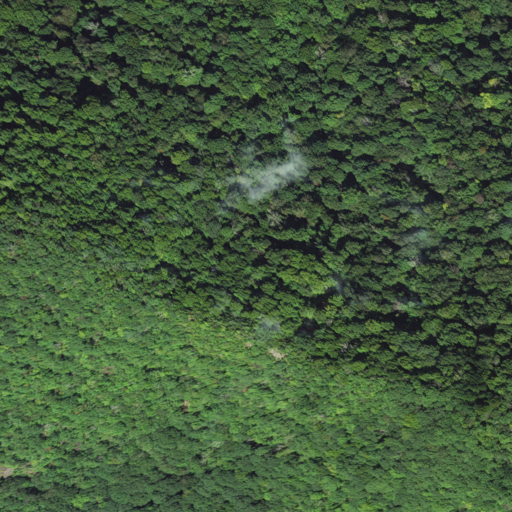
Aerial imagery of ridge(s) in North Carolina named Ravenrock Ridge containing mixed forest, deciduous forest, and evergreen forest